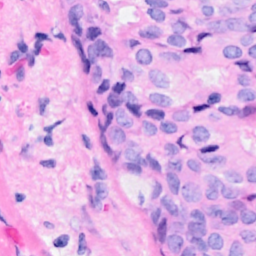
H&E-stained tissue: Breast